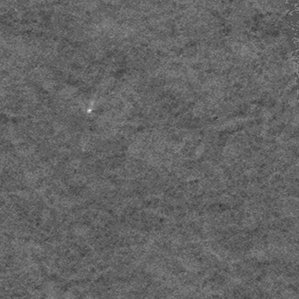
Label: frost